Question: I have to create a custom 'UIScrollView' containing only 5 labels that would endlessly scroll to imitate a custom control. The label at the centre should change its as well as change another label in a view. This all would look like this:

Any ideas of any framework or implementation of this sort of thing? Thanks in advance!
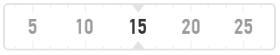
Answer: <URL>
It could be that whatever is setting those numbers in there, is not greatly impressed by you setting the 'contentOffset' under its hands. So it just goes on setting what it thinks should be the contentOffset for the next instant - without verifying if the contentOffset has changed in the meantime.
I would subclass 'UIScrollView' and put the magic in the 'setContentOffset' method. In my experience all content-offset changing passes through that method, even the content-offset changing induced by the internal scrolling. Just do [super 'setContentOffset':..] at some point to pass the message on to the real 'UIScrollView'.
Maybe if you put your shifting action in there it will work better. You could at least detect the 3000-off setting of 'contentOffset', and fix it before passing the message on. If you would also override the contentOffset method, you could try and see if you can make a virtual infinite content size, and reduce that to real proportions "under the hood".
<URL>